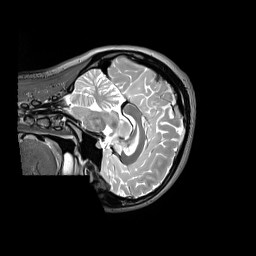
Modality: T2w
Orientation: sagittal
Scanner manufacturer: siemens
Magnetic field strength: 3 T
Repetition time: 3.2 s
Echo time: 0.406 s